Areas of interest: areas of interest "Home Furnishing and Building Materials Market"
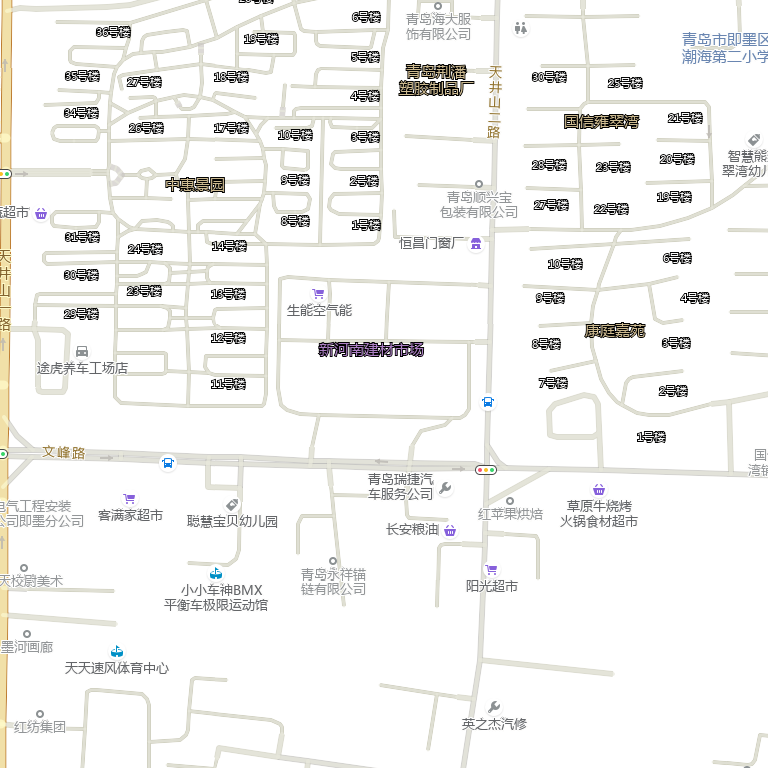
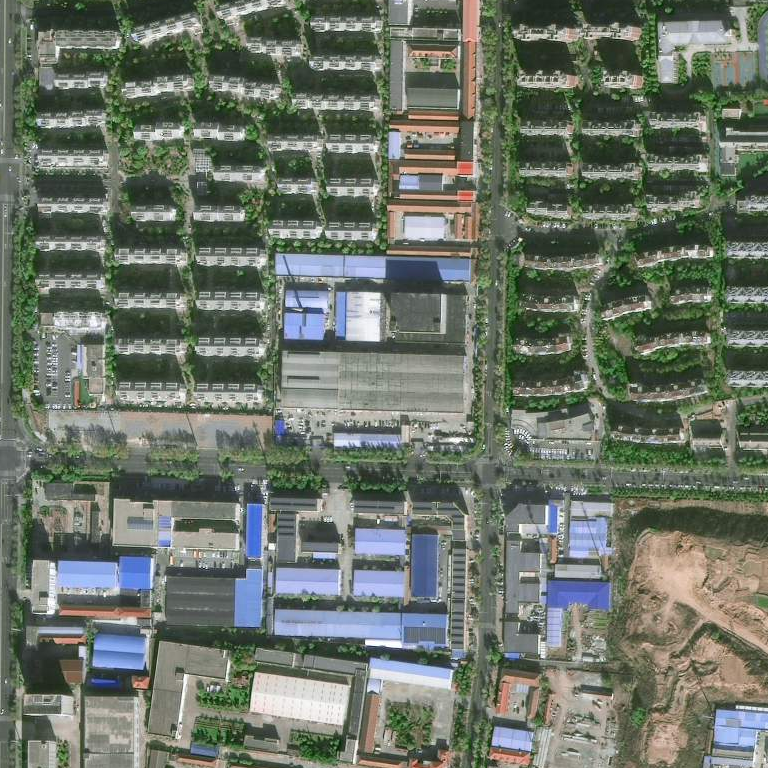